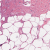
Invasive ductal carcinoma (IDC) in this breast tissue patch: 0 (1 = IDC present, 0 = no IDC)